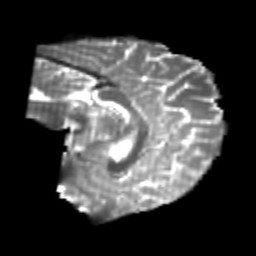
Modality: T2w
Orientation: sagittal
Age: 25
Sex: male
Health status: healthy
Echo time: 0.074 s